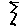
Label: zigzag